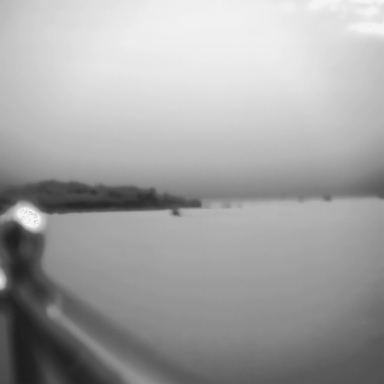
There is a canoe in the infrared image.